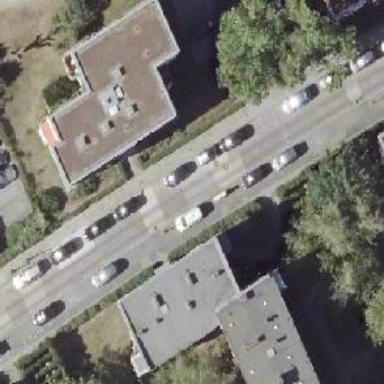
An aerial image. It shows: Paved footway.